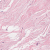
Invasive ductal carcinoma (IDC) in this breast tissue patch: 0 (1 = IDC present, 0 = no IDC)